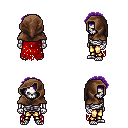
a pixel art fantasy rpg character, male body template, skeleton, red tattered cape, gold greaves, purple curly afro hairstyle, cloth hood, four views (front, back, left, right), 2x2 character sprite sheet, small pixel art, hard edges, no anti-aliasing